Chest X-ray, AP view. Patient: 32 years old, sex F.
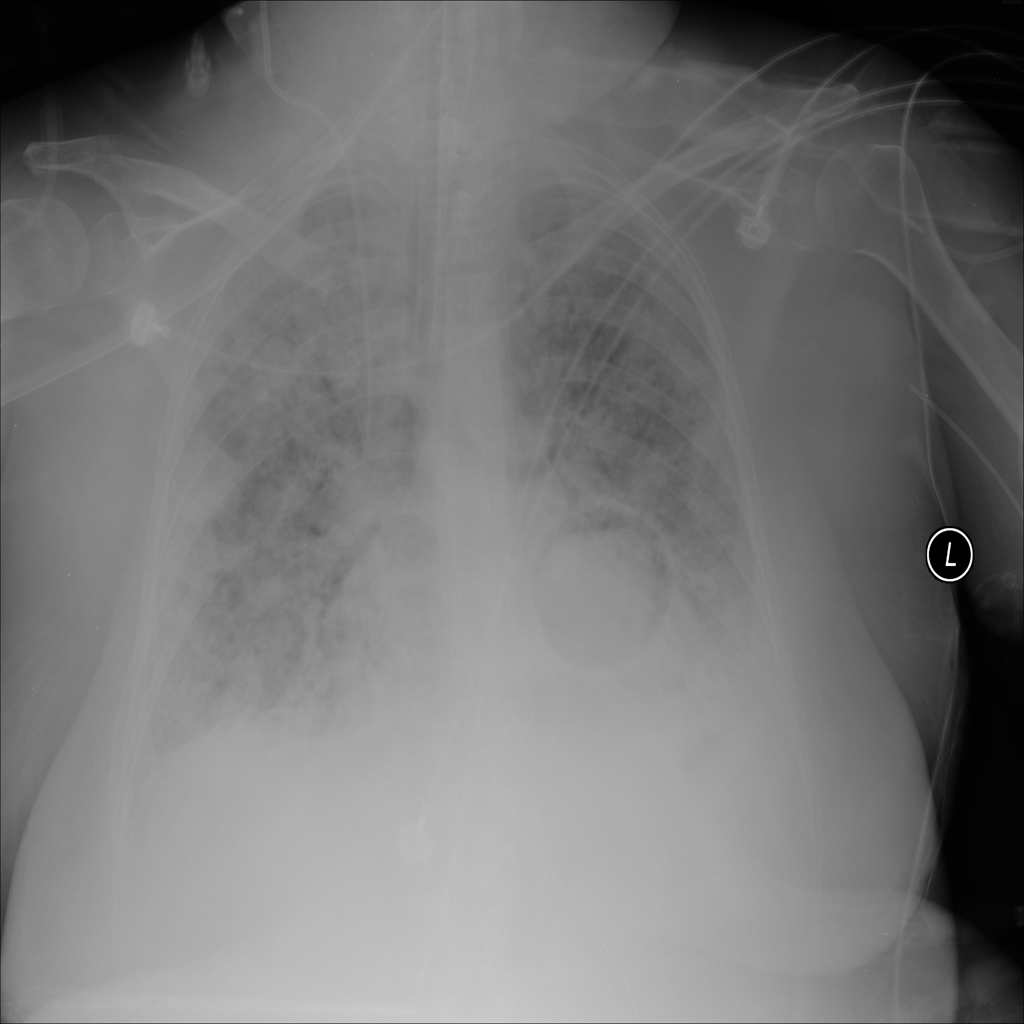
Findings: Atelectasis, Consolidation, Effusion